Field crop: maize
Growth stage: 2
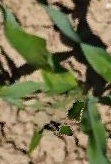
Species: maize